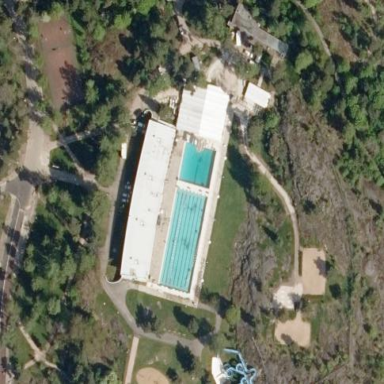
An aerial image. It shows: Sports centre specializing in swimming activities located in leisure land area.